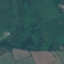
Land use / land cover: Pasture